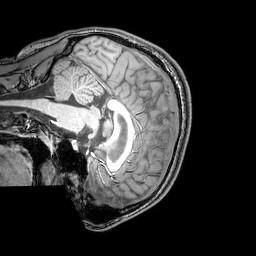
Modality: T1w
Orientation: sagittal
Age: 20
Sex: male
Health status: healthy
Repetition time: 0.081 s
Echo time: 0.037 s